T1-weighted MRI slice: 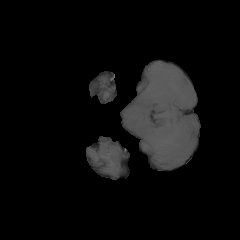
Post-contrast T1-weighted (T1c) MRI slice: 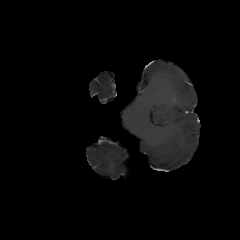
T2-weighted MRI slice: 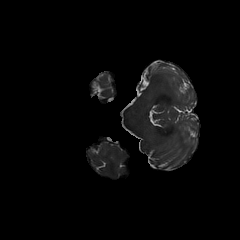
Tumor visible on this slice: no